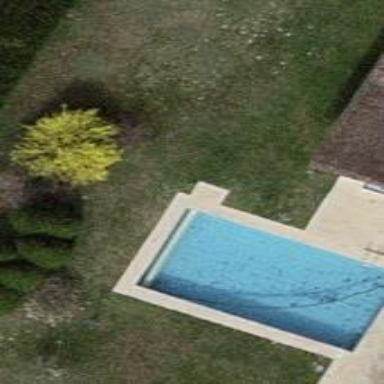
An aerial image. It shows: Swimming pool located in leisure land.